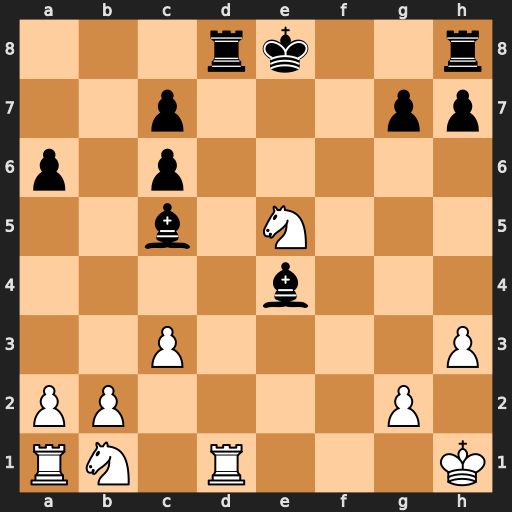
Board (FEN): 3rk2r/2p3pp/p1p5/2b1N3/4b3/2P4P/PP4P1/RN1R3K
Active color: w
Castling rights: k
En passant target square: -
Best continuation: Rxd8+ Kxd8 Nf7+ Ke8 Nxh8